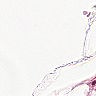
Metastatic tissue present: no